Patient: sex M, age 66
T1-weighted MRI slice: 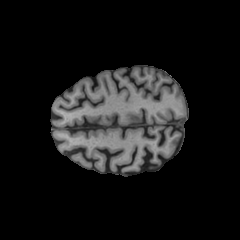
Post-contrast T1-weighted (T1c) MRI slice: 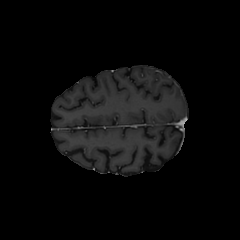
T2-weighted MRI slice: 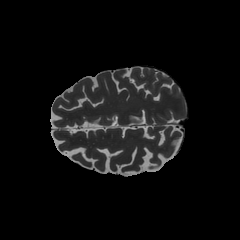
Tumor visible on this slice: no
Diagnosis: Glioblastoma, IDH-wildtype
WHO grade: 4